Question: Using the following query I need to display only the records marked with the year "2014" in the month "02":
'''
SELECT DISTINCT
c.sno,
c.cCode,
c.caseNumber,
c.dateOriginalInstitution,
c.date_remanded,
c.plaintiff,
c.respondant
FROM
cases c,
chronologicallists ch
WHERE (
(YEAR(dateOriginalInstitution) = '2014' AND MONTH(dateOriginalInstitution) = '02')
OR
(YEAR(dateOfTransferInstituion) = '2014' AND MONTH(dateOfTransferInstituion) = '02')
OR
(YEAR(date_restored) = '2014' AND MONTH(date_restored) = '02')
)
AND c.inTheCourt = '578' AND c.sno = ch.caseSno
'''

I'm still getting 2011 and 2012 in the result set?
Please help me with this.
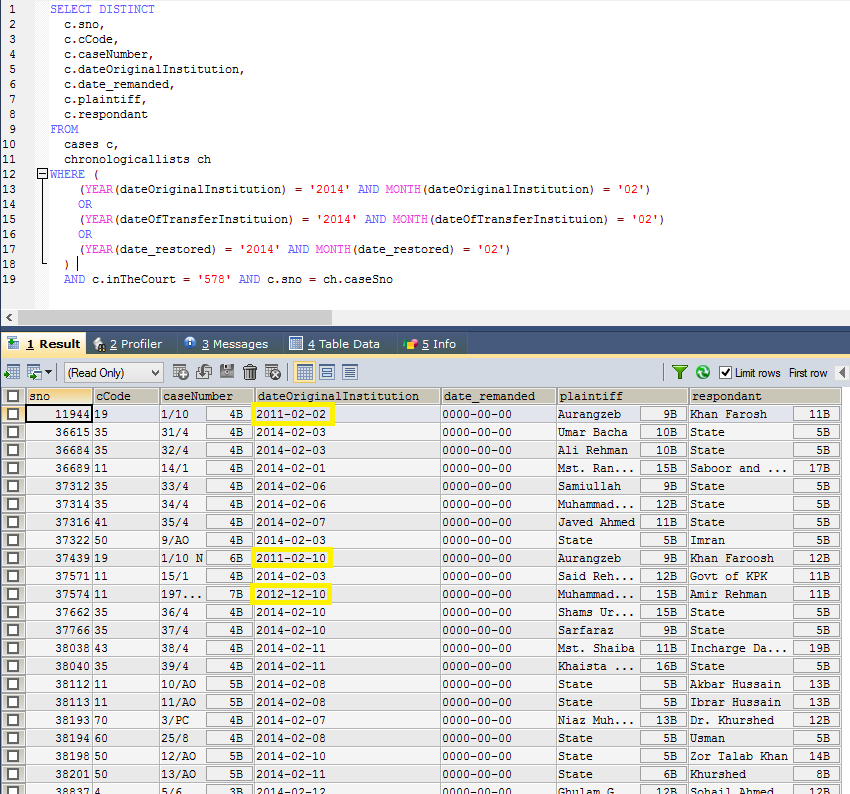
Answer: It is because of your 'OR' condition.
You might be having 'year' value as '2014' in either 'dateOfTransferInstituion' or 'date_restored' columns but not in 'dateOriginalInstitution' column